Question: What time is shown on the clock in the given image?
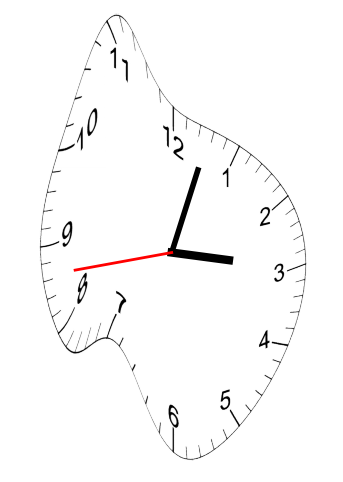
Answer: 03:02:43